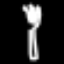
Label: fork